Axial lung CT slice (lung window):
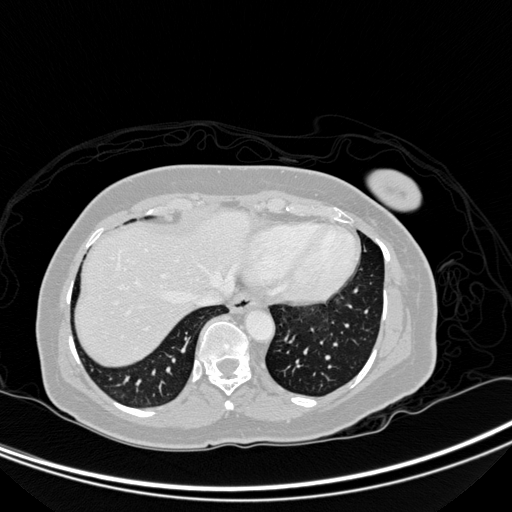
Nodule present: no